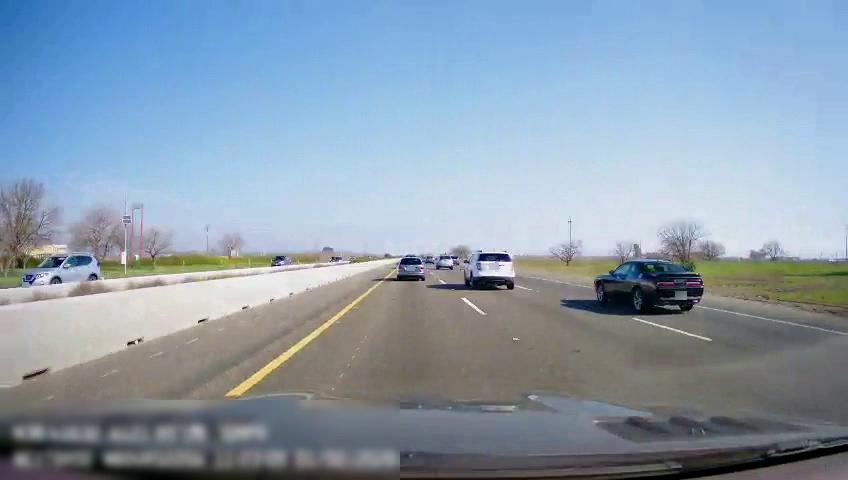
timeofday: Day
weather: Sunny
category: Drivable Space
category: Vehicles | SUV
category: Vehicles | Car
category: Vehicles | Car
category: Vehicles | SUV
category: Vehicles | SUV
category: Vehicles | SUV
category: Vehicles | SUV
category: Lanes | Current Lane
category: Lanes | Current Lane
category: Lanes | Alternate Lane
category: Lanes | Alternate Lane